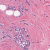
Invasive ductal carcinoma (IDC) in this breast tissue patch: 1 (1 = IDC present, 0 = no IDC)